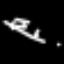
Label: squiggle